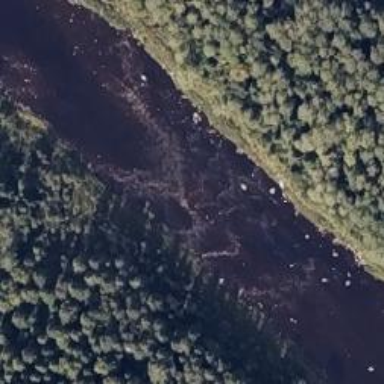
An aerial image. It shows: Scene featuring rapids in waterway.